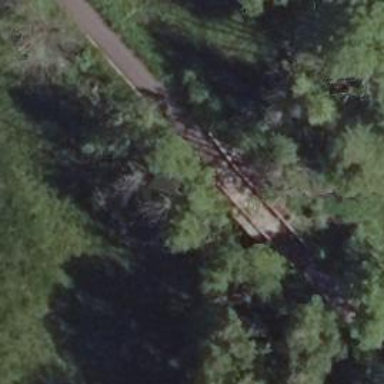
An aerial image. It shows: Asphalt path on abandoned railway bridge.